Interaction volume radius: 5 \u00c5
Interaction volume height: 10 \u00c5
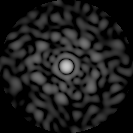
Disorder parameter: 0.8868